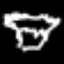
Label: mushroom